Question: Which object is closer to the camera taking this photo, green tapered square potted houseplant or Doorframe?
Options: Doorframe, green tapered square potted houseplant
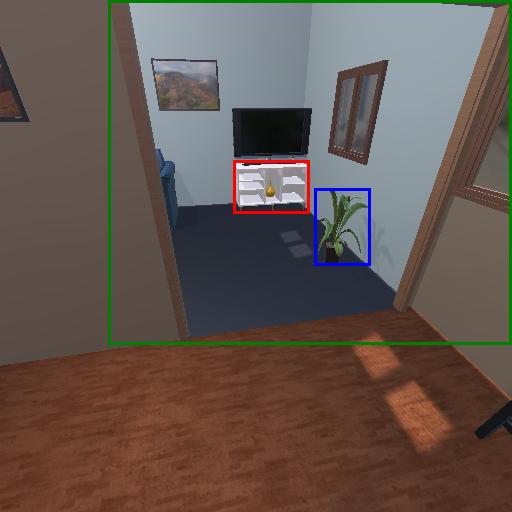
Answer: Doorframe